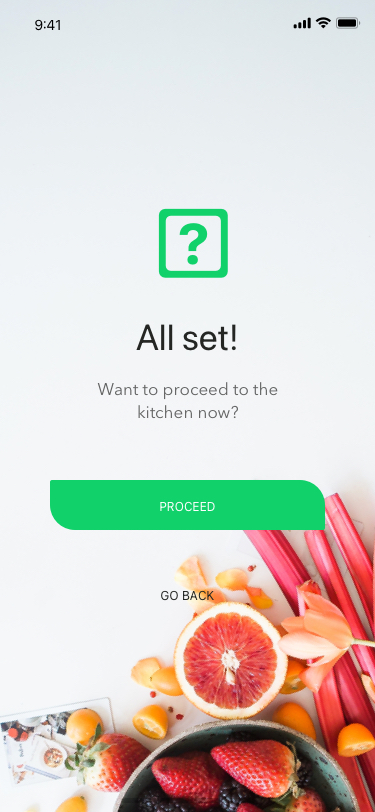
Text in this UI design:

All set!
Want to proceed to the kitchen now?
Proceed
GO BACK